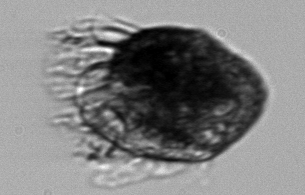
Label: Strombidium_capitatum